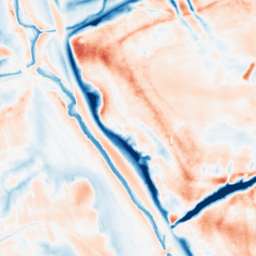
Category: multiscale
Decomposition family: dog_multiscale
Decomposition parameters: sigma_ratio: 1.6
n_scales: 6
base_sigma: 0.5
Upsampling method: bilinear
Upsampling parameters: scale: 8
Upsampling scale: 8